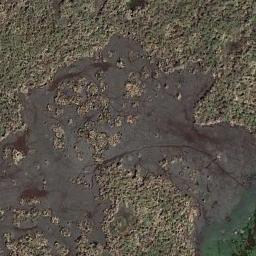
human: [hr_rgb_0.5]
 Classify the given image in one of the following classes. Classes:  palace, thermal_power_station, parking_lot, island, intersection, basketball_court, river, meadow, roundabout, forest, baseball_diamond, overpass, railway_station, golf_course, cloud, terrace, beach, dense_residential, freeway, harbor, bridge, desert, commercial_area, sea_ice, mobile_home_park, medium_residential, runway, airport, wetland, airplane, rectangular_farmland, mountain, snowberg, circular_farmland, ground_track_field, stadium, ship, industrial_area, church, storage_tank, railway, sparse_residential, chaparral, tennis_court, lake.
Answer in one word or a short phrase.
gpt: wetland